Interaction volume radius: 5 \u00c5
Interaction volume height: 45 \u00c5
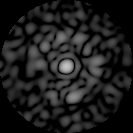
Disorder parameter: 0.8013